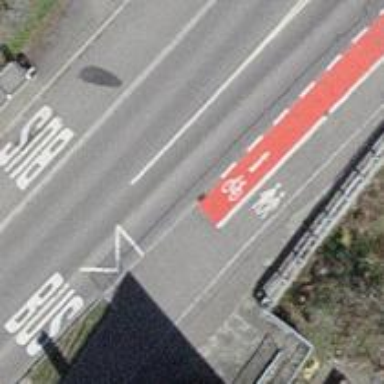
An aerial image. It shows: Asphalt cycleway.